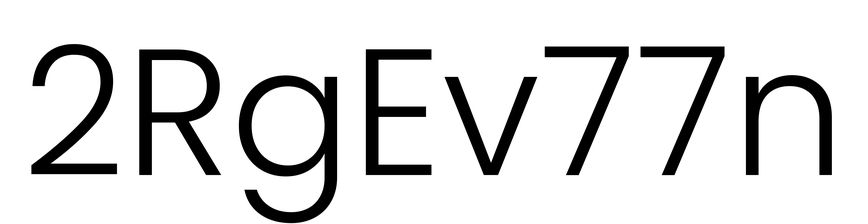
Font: Poppins-Light